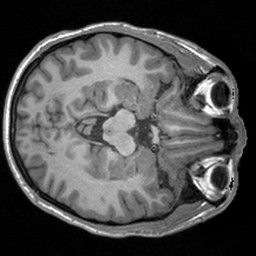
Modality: T1w
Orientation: axial
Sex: male
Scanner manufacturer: siemens
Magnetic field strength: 3 T
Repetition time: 1.9 s
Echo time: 0.00226 s